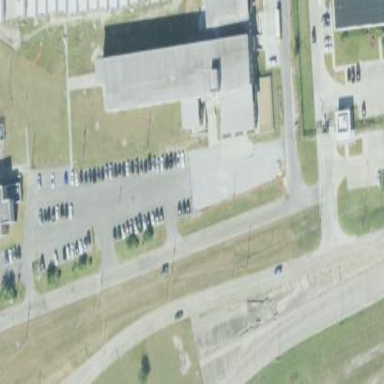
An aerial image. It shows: Parking area.